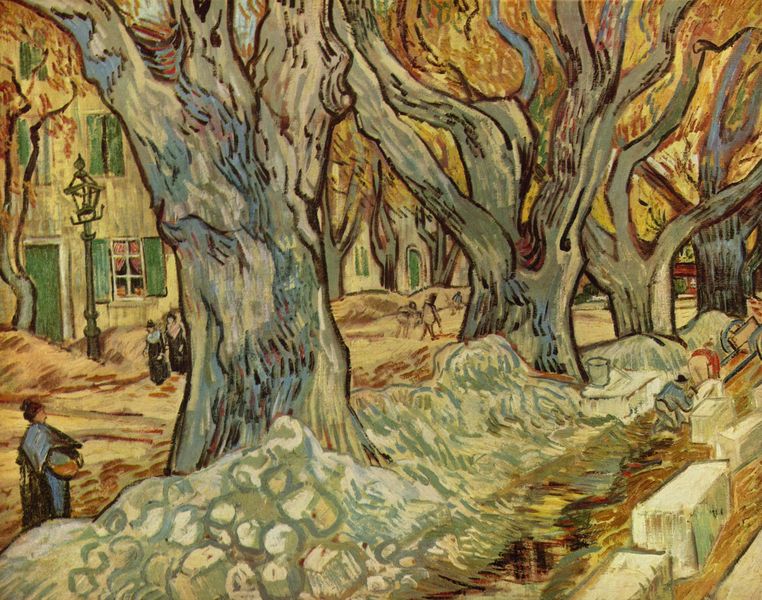
Titel: Straßenarbeiter
Künstler: Vincent van Gogh
Standort: Cleveland (Ohio)
Institution: The Cleveland Museum of Art
Schlagwörter: baum, blau, blätter, laub, mann, wasser, weiß, bäume, fluss, frauen, gelb, grün, impressionismus, landschaft, menschen, ocker, sand, stadt, ufer, äste, abend, braun, fenster, frau, fussgänger, hut, lampe, laterne, männer, orange, schwarz, strasse, tür, eis, gebäude, haus, rot, schnee, tuch, weg, expressionismus, haube, leute, mensch, schüssel, stein, steine, bild, ast, bach, erde, häuser, natur, stamm, weide, zweige, brücke, kanal, gold, paar, personen, arbeit, fensterläden, karren, kinder, garten, kübel, wellen, umrisse, fassade, ort, türen, zwei, arbeiten, bäuerin, ernte, dorf, mauer, sprossenfenster, allee, linien, herbst, winter, läden, südfrankreich, van gogh, arbeiter, karre, wagen, stämme, korb, umriss, fensterladen, gogh, weiden, haufen, zweig, strich, einkaufen, pinsel, pinselstrich, rinde, straßenlaterne, graben, block, eimer, sten, bau, chagall, alltagsszene, baustelle, paare, expressionist, wall, platanen, kastanien, oliven, steinblöcke, straßenbeleuchtung, blöcke, mone, putzen, müll, dut, klappläden, arles, kopfweiden, bäu,e, eisblock, tang, saint remy, müss, voncent, latene, grüne fenster, inpressionist, ladterne